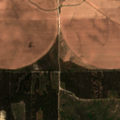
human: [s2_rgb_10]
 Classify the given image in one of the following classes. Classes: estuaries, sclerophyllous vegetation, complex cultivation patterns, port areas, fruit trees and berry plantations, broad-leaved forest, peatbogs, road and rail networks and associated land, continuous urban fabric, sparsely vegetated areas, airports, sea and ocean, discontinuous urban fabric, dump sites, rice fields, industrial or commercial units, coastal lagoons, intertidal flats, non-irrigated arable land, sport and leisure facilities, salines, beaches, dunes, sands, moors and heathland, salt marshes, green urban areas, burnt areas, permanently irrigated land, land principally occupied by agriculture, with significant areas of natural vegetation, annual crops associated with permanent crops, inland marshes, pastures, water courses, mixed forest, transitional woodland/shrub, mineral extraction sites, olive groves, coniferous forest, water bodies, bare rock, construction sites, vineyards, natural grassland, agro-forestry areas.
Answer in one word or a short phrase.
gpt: permanently irrigated land, broad-leaved forest, transitional woodland/shrub